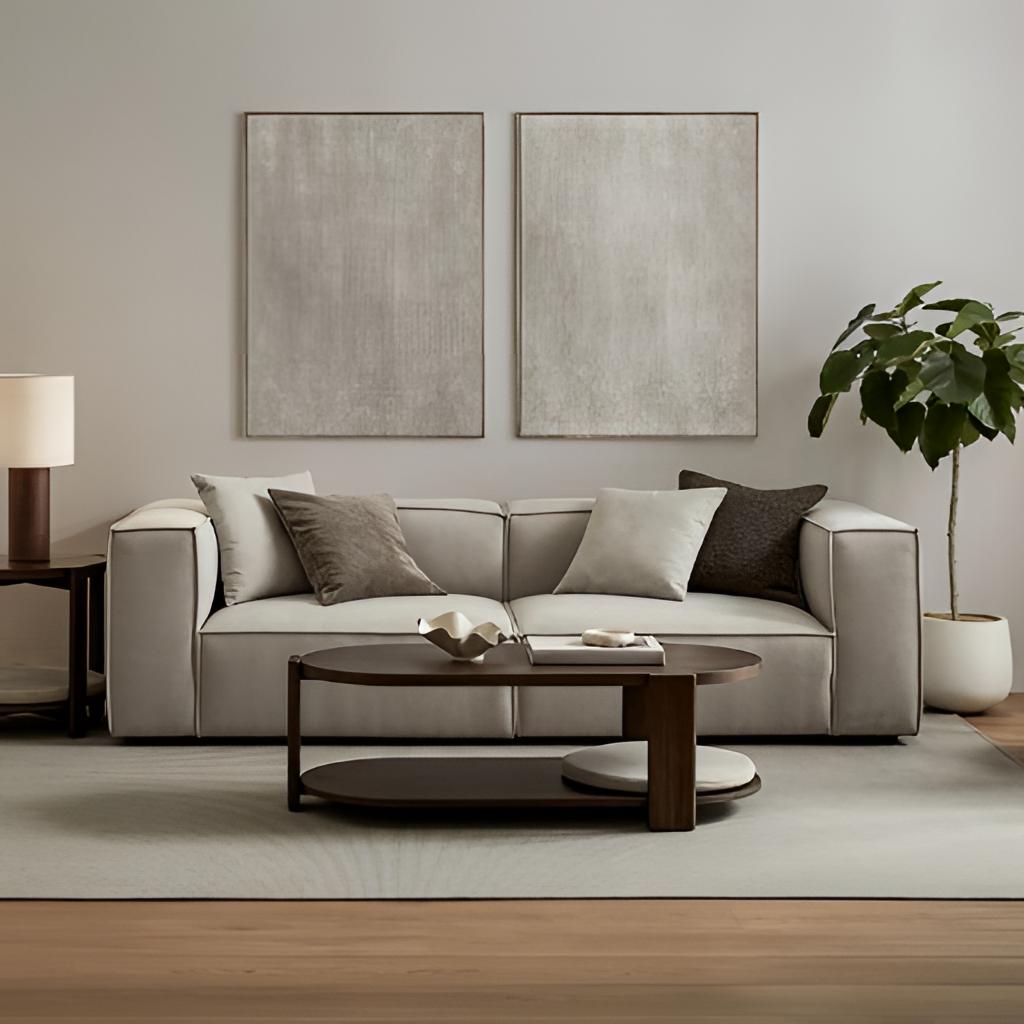
living room, fabric sofa, modern, brown wood flooring, with plank pattern, paint wallpaper, with solid pattern